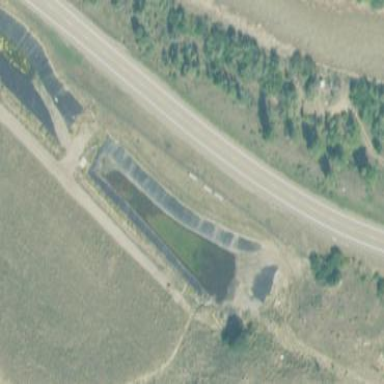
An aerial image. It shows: Runoff pond with water.